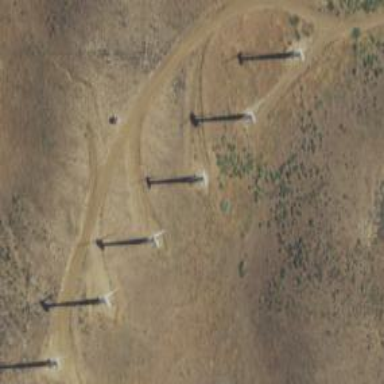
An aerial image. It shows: Wind-powered generator.